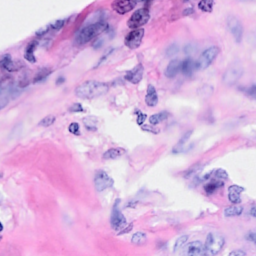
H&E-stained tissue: Breast